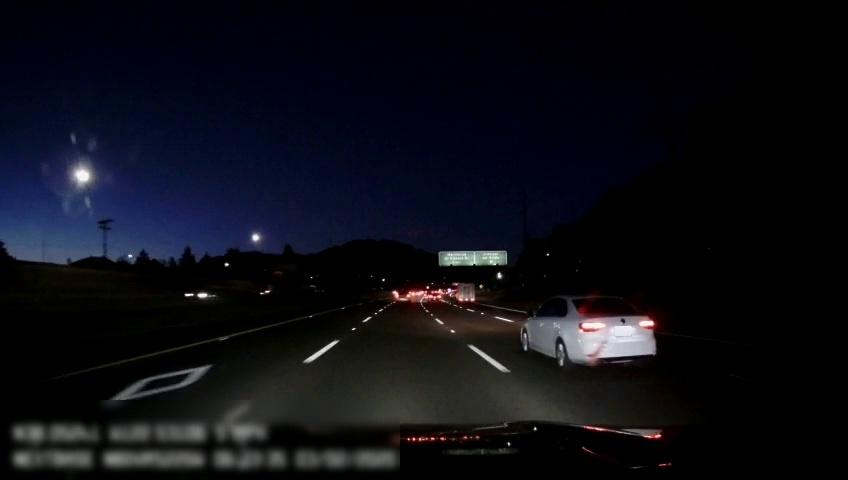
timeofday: Night
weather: Other
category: Drivable Space
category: Vehicles | Truck
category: Vehicles | Other LV
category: Vehicles | Car
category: Vehicles | SUV
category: Vehicles | Car
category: Lanes | Alternate Lane
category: Lanes | Current Lane
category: Lanes | Current Lane
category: Lanes | Alternate Lane
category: Lanes | Alternate Lane
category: Traffic | Signs
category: Traffic | Signs